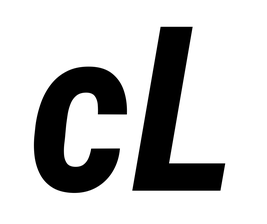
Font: Roboto-Italic_Condensed_Bold_Italic